Question: I want to display multiple images on screen like in tabular structure.
for example we have seen in image viewer application.
i want to display images as shown in image, and when image will click it will open in full screen.
how can i achieved this type of UI.is there any API or any other that will help me.

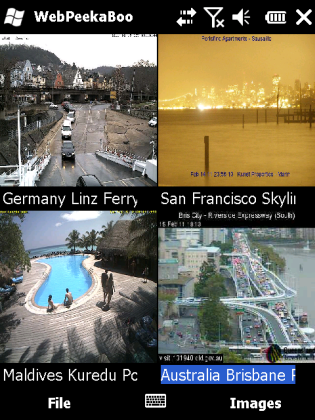
Answer: '''
GridFieldManager grid;
grid = new GridFieldManager(2,2,0);
EncodedImage e1 = EncodedImage.getEncodedImageResource("image1.png");
EncodedImage e2 = EncodedImage.getEncodedImageResource("image2.png");
EncodedImage e3 = EncodedImage.getEncodedImageResource("image3.png");
EncodedImage e4 = EncodedImage.getEncodedImageResource("image4.png");
grid.add(new BitmapField(e1.getBitmap(),FOCUSABLE){
protected boolean navigationClick(int status, int time){
//your code
return true;
}
});
grid.add(new BitmapField(e2.getBitmap(),FOCUSABLE){
protected boolean navigationClick(int status, int time){
//your code
return true;
}
});
grid.add(new BitmapField(e3.getBitmap(),FOCUSABLE){
protected boolean navigationClick(int status, int time){
//your code
return true;
}
});
grid.add(new BitmapField(e4.getBitmap(),FOCUSABLE){
protected boolean navigationClick(int status, int time){
//your code
return true;
}
});
add(grid);
'''